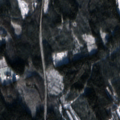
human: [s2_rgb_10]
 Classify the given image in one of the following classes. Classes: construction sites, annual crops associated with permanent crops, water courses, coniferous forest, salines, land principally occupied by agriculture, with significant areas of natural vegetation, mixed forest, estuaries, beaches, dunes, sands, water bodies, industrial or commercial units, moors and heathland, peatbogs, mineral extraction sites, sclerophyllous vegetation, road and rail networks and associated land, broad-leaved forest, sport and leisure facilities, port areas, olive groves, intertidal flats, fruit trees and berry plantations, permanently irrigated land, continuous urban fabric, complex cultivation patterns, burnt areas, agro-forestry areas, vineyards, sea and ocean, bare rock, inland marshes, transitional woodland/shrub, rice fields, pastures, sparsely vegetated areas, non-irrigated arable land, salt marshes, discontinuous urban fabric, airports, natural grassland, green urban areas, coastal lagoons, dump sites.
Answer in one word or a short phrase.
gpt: land principally occupied by agriculture, with significant areas of natural vegetation, coniferous forest, mixed forest, peatbogs